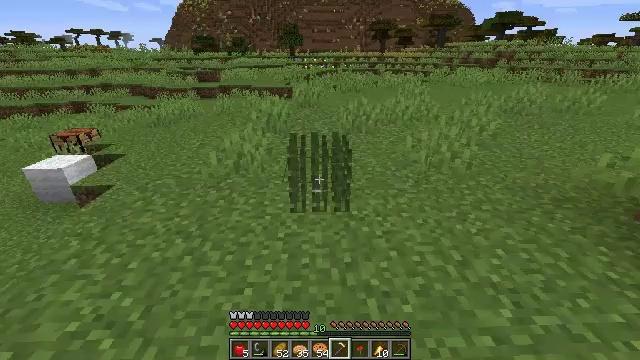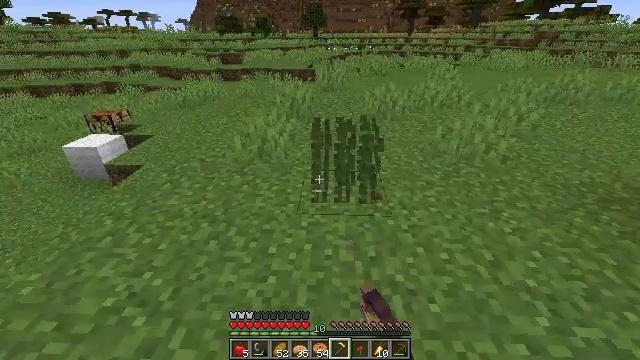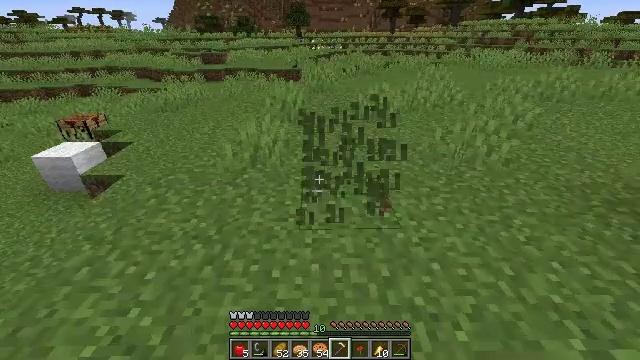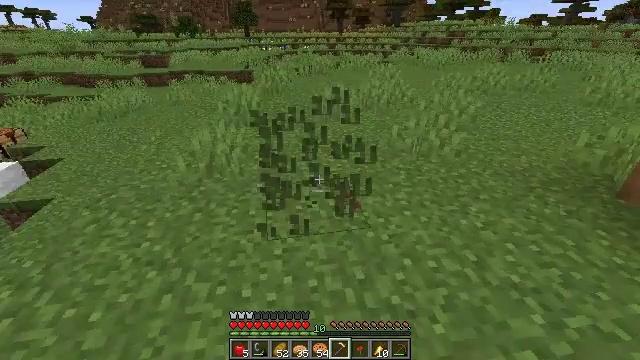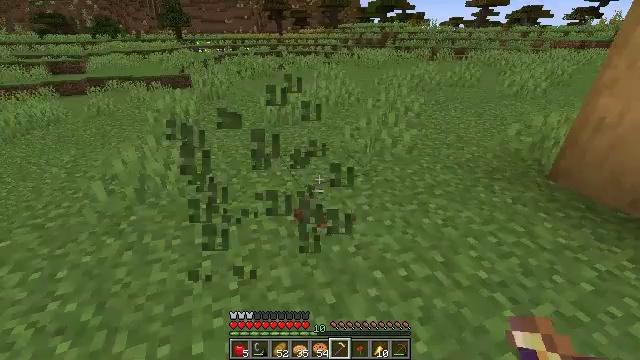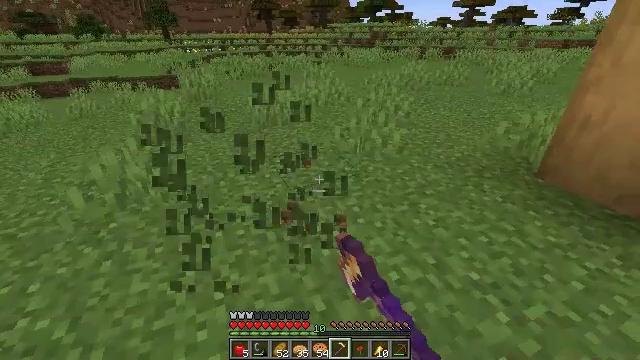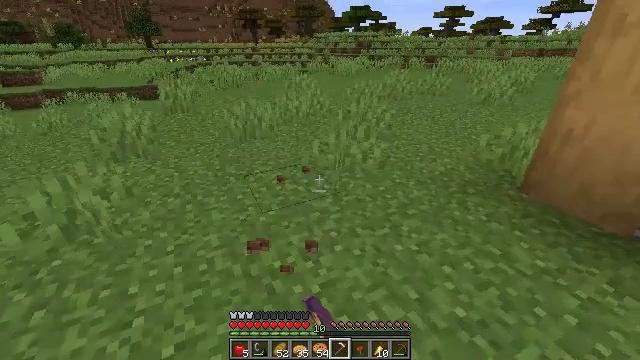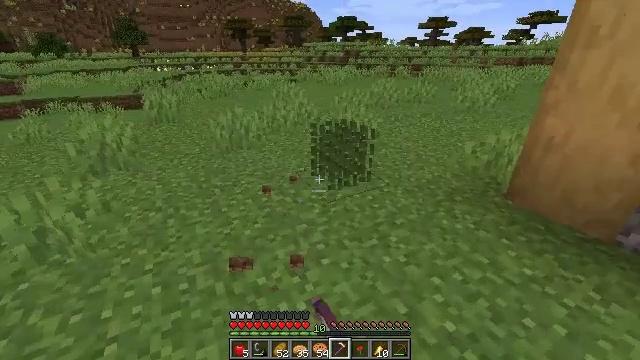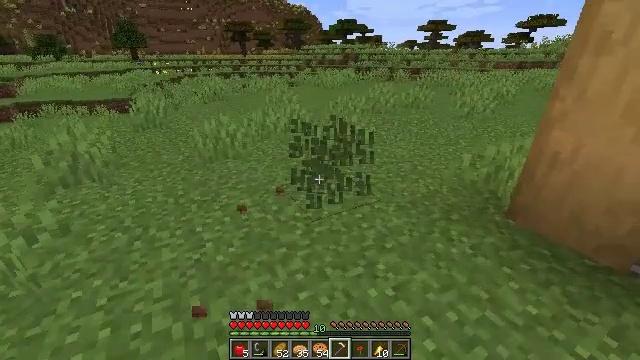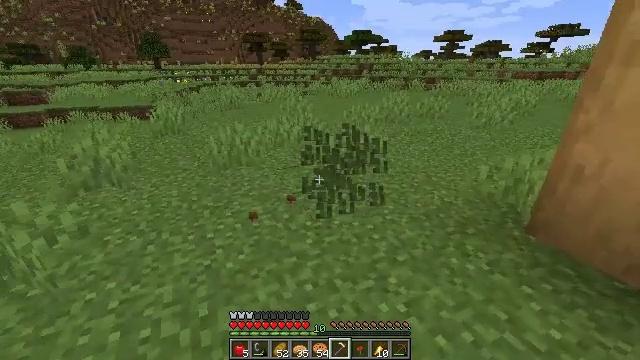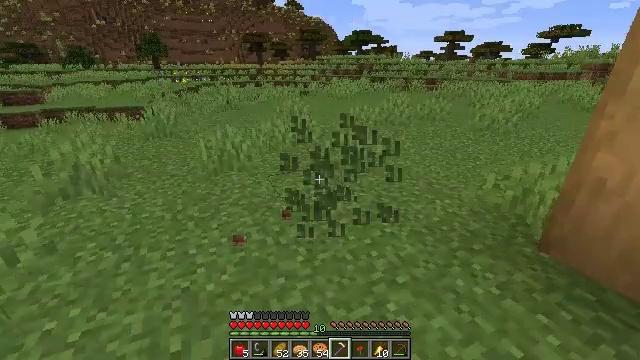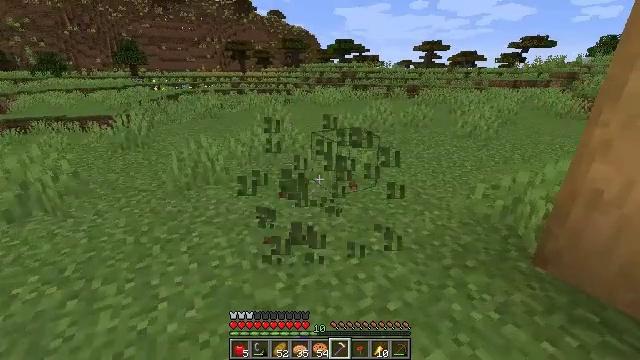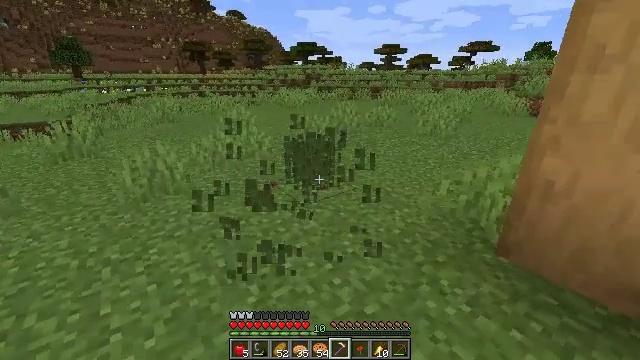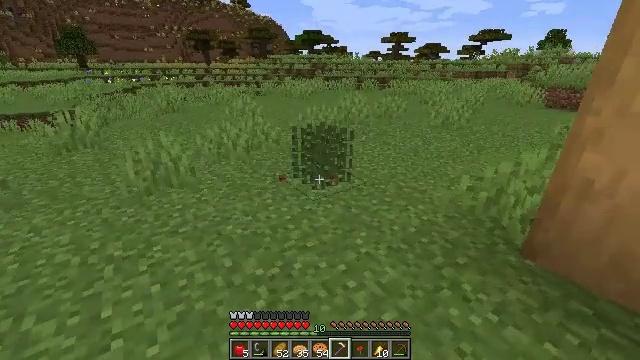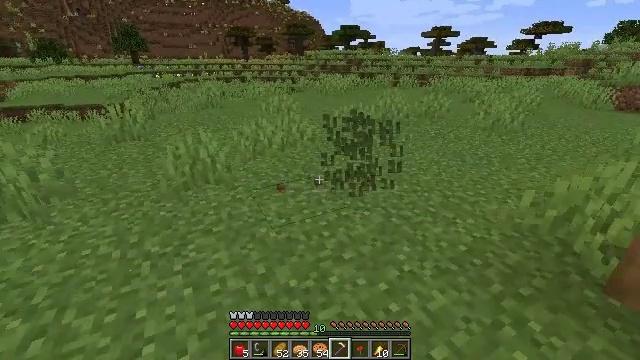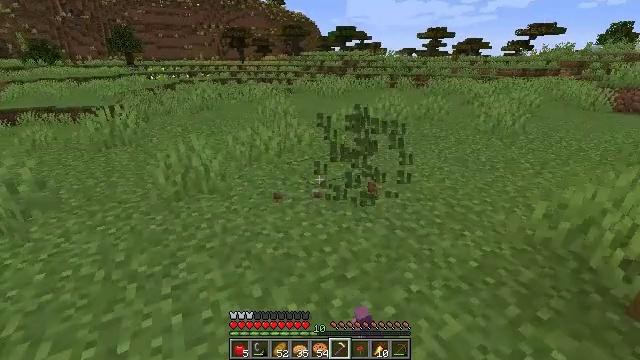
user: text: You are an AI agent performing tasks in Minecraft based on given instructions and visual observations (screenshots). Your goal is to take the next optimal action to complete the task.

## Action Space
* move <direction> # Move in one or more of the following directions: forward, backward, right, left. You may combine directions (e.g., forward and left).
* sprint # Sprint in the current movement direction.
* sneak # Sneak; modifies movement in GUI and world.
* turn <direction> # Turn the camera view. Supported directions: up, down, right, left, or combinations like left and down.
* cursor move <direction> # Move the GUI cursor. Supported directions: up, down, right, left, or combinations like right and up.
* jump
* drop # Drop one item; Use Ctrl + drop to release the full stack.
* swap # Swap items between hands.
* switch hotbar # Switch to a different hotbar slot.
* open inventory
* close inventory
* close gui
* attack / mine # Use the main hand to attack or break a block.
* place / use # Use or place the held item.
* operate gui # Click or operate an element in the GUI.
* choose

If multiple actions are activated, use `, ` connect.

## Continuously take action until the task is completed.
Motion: motion action
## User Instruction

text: Gather grass by holding the left mouse button.
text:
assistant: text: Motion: move forward and move left, turn left and down, attack / mine
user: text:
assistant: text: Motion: move forward, turn right, attack / mine
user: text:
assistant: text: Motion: move forward, turn right, attack / mine
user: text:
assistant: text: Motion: move forward and move right, turn right, attack / mine
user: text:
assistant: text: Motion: move forward and move right, turn right, attack / mine
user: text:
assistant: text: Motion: move forward and move right, turn right and up, attack / mine
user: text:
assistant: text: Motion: move forward and move right, turn right and up, attack / mine
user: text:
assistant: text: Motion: move forward
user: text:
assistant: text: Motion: move forward, turn left and up
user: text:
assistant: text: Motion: move forward, attack / mine
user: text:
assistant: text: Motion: move forward, turn right and up, attack / mine
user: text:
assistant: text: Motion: move forward and move left, turn right, attack / mine
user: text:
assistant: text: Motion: move forward and move left, turn left and down, attack / mine
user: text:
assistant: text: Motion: move forward and move left, turn left, attack / mine
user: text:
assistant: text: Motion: move forward and move right, attack / mine
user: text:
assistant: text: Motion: move forward and move right, turn left and down, attack / mine
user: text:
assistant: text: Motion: move forward and move left, turn left, attack / mine
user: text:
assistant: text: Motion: move forward and move left, turn right, attack / mine
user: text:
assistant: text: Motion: move forward and move left, turn right, attack / mine
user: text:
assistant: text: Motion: move forward and move left, turn right, attack / mine
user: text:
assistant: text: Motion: move forward and move right, turn right and up, attack / mine
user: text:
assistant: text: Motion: move forward and move right, turn right and up, attack / mine
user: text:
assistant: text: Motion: move forward and move right, turn right, attack / mine
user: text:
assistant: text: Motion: move forward and move right, turn left, attack / mine
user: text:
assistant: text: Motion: move forward, turn left and up, attack / mine
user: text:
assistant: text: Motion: move forward and move left, attack / mine
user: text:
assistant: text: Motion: move forward and move left, turn right, attack / mine
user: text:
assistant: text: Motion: move forward and move left, turn right, attack / mine
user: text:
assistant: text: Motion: move forward, attack / mine
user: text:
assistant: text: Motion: move forward, turn left and up